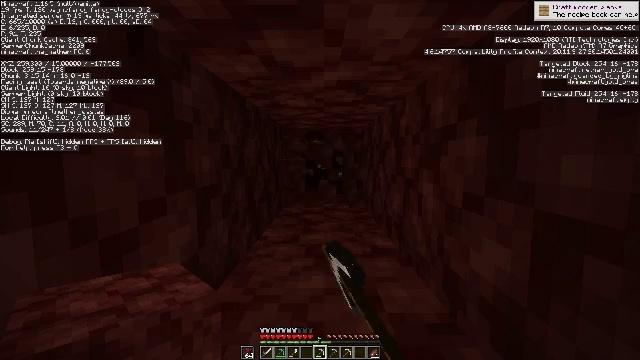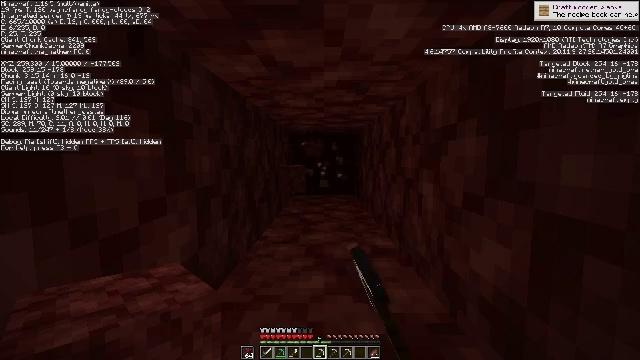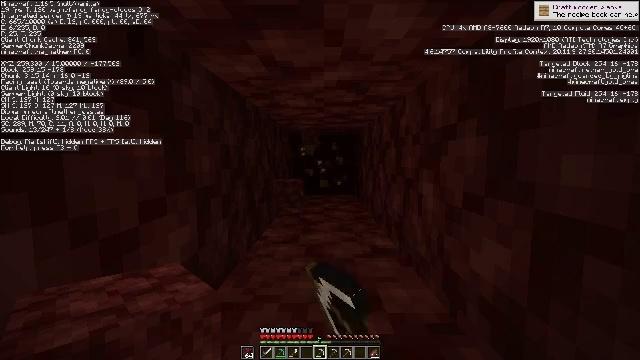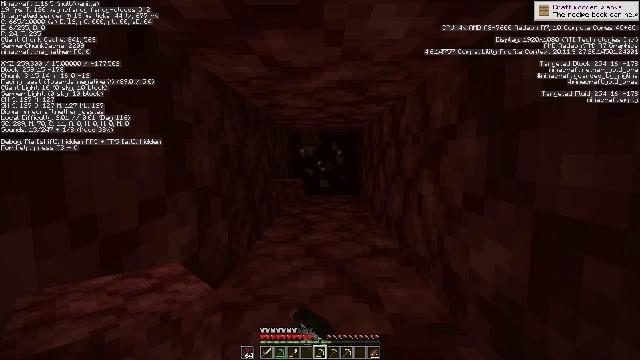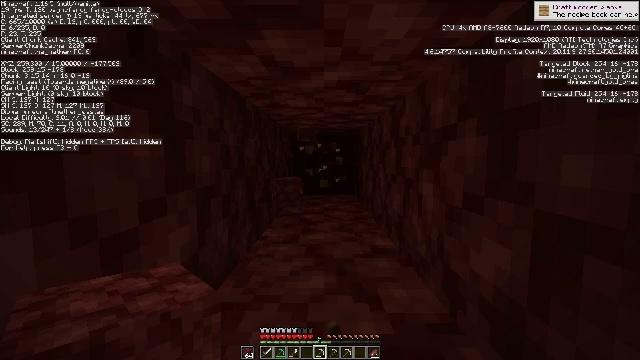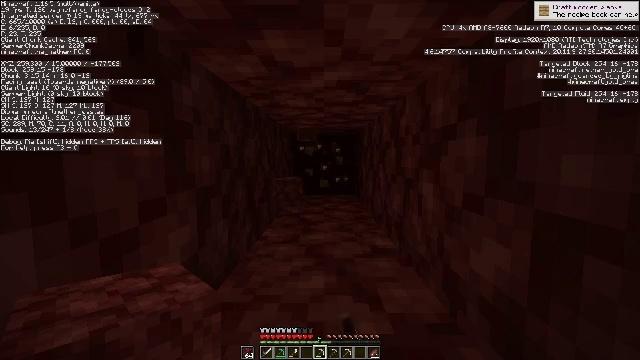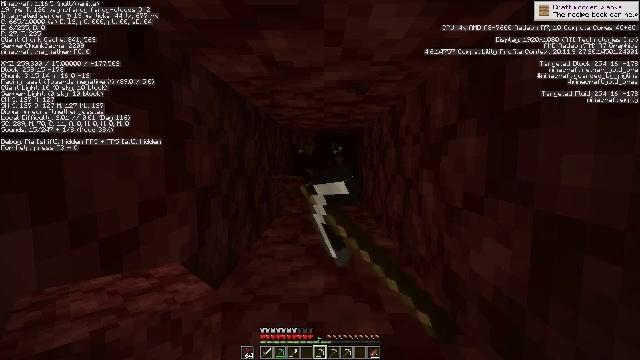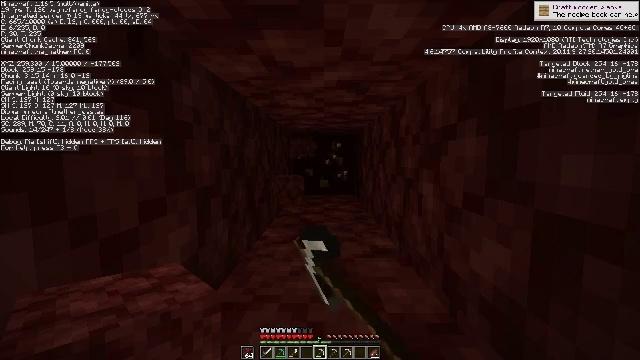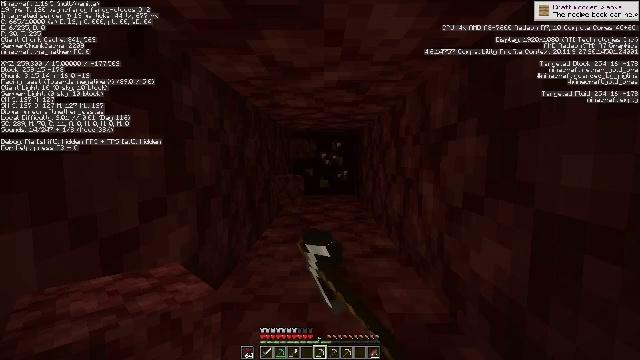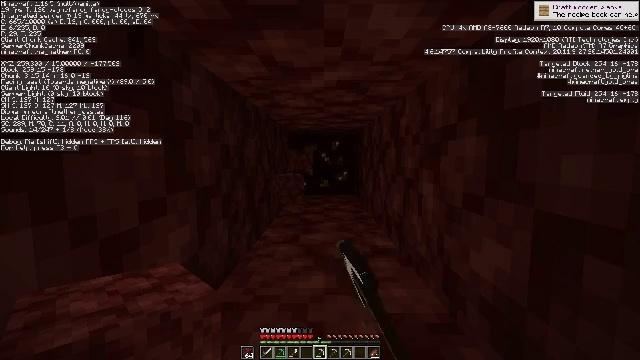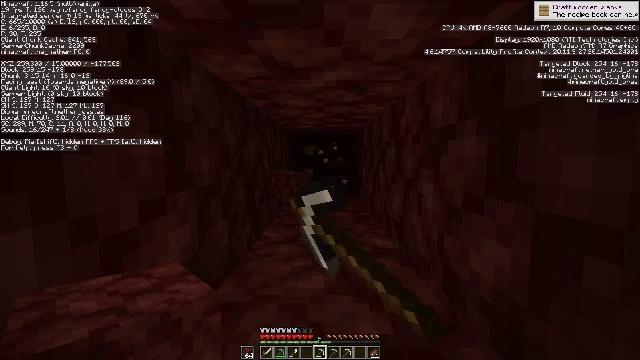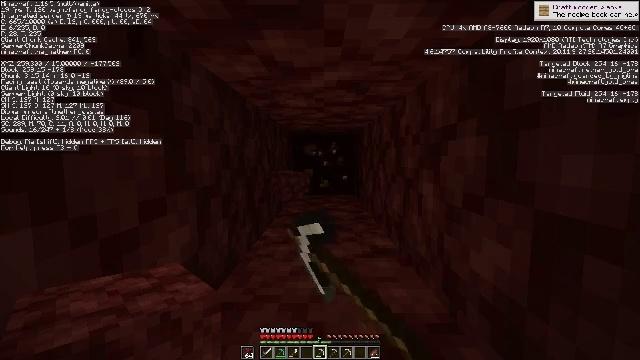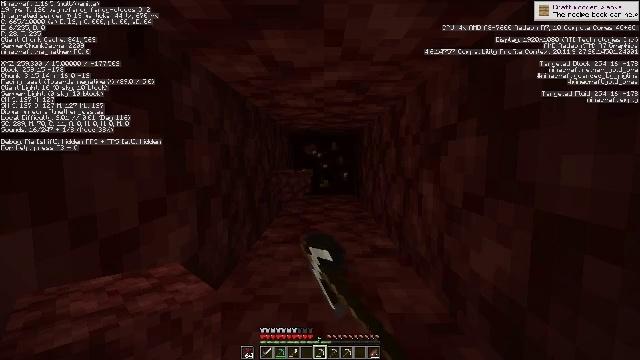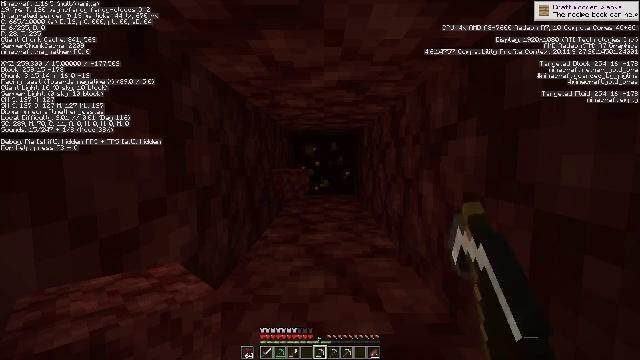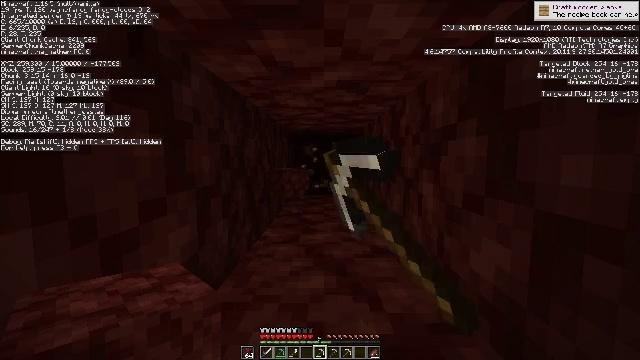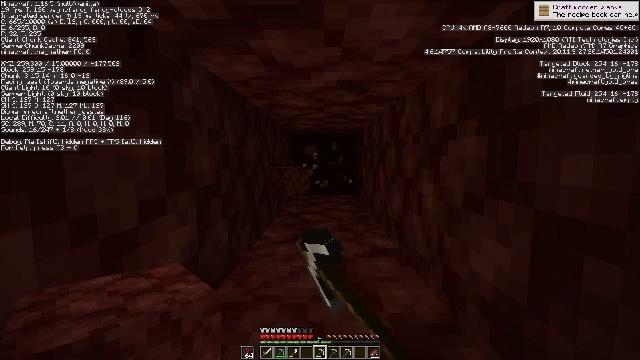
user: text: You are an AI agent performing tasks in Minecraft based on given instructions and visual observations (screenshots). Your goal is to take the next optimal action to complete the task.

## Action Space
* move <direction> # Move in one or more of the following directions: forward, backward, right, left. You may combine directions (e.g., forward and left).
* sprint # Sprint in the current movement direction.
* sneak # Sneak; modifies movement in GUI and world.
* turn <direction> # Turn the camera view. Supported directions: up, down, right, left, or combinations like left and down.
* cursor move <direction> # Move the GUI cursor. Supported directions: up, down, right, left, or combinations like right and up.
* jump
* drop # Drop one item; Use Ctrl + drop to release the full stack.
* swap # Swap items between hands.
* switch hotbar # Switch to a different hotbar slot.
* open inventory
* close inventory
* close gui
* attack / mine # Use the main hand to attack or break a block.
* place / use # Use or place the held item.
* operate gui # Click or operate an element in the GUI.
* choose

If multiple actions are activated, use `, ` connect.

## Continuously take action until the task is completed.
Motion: motion action
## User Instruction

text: Mine nether gold ore in the Nether.
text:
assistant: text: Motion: attack / mine
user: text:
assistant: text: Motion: attack / mine
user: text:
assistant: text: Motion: attack / mine
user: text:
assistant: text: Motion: attack / mine
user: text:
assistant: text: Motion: attack / mine
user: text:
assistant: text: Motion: attack / mine
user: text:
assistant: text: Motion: attack / mine
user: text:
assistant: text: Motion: attack / mine
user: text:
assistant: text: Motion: attack / mine
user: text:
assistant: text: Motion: attack / mine
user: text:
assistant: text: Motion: attack / mine
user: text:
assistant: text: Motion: attack / mine
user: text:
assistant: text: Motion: attack / mine
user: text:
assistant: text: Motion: attack / mine
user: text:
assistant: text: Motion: attack / mine
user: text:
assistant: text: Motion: attack / mine
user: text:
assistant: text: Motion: attack / mine
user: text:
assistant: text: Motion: attack / mine
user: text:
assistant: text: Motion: attack / mine
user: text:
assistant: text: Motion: attack / mine
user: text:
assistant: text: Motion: attack / mine
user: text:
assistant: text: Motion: attack / mine